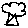
Label: tree